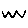
Label: zigzag